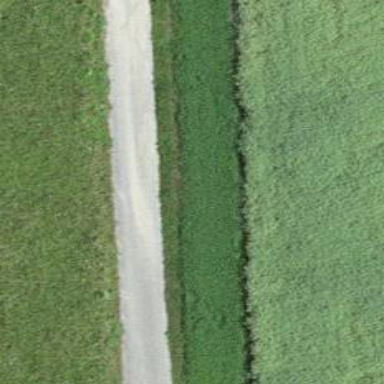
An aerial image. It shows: Well-maintained track road with grade 1 tracktype.